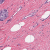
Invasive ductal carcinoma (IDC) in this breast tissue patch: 0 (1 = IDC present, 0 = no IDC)